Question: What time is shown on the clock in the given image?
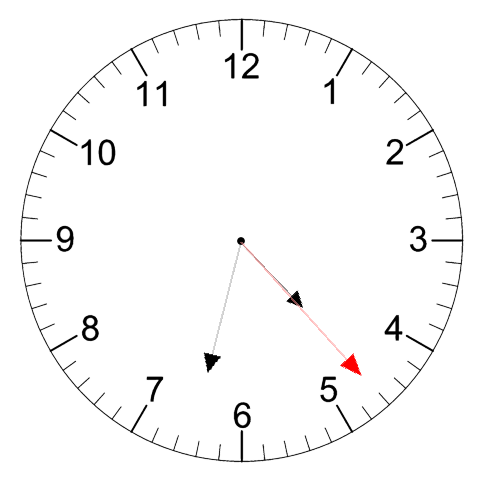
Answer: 04:32:23